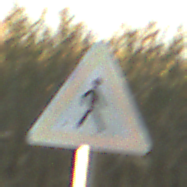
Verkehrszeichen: FussgaengerLinks
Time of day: SunriseSunset
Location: Outdoor (RoadRail)
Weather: Clear
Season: NotSpecified
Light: Natural